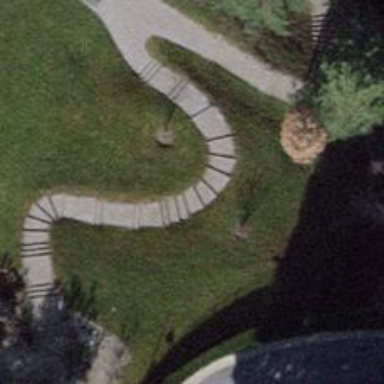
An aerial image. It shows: Set of steps on the road.